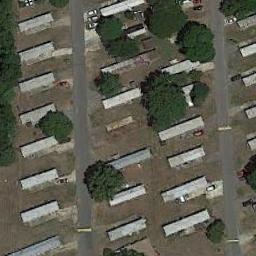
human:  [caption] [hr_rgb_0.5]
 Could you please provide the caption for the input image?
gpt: There are neat rows of mobile homes on both sides of the road .

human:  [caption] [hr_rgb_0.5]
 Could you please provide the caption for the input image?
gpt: The mobile home park is on the bare land next to the road .

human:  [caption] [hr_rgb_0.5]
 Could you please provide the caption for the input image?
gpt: The mobile home park has some mobile homes arranged in lines on the grass and two roads go through the mobile home park .

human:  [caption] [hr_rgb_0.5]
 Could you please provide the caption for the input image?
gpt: There are many buildings of different shapes and sizes in the mobile home parks .

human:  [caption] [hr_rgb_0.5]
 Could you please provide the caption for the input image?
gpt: There are some gray buildings on brown lawns in the mobile home park .